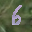
Label: 6